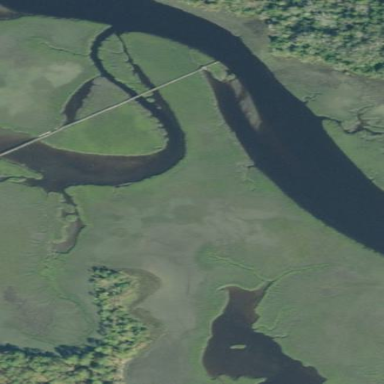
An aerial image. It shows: Saltmarsh wetland.